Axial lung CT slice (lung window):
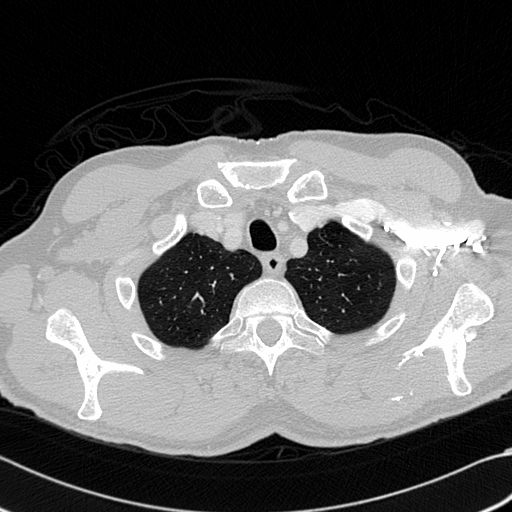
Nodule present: no